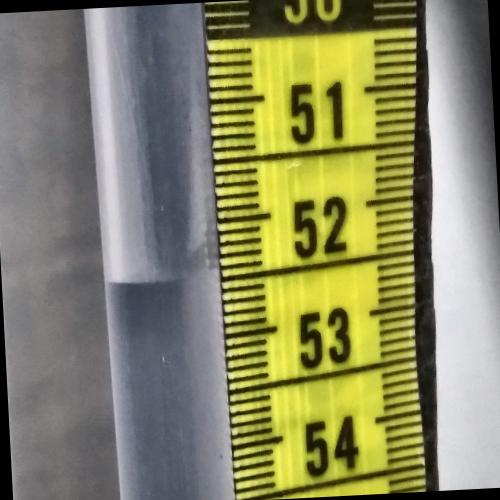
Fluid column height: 52.5 cm